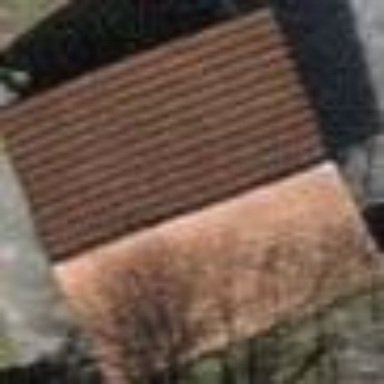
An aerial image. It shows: Shed building.